Question: I have a model called Profile with 2 members 'posPoints' and 'negPoints'. I'm trying to display the points for the current user on a VC called 'MyProfileViewController'. When I type 'profiles.posPoints' however, Xcode doesn't recognize it and gives me this error
> Value of type '[Profile]' has no member 'posPoints'
'''
static func show(for user: User = User.current, completion: @escaping (Profile?) -> Void) {
let profileRef = Database.database().reference().child("profile").child(user.username)
let ref = Database.database().reference().child("profile").child(user.username).child(profileRef.key ?? "")
ref.observeSingleEvent(of: .value, with: { (snapshot) in
guard let profile = Profile(snapshot: snapshot) else {
return completion(nil)
}
completion(profile)
})
}
import Foundation
import FirebaseDatabase.FIRDataSnapshot
class Profile {
// MARK - Properties
var key: String?
let posPoints: Int
let negPoints: Int
init?(snapshot: DataSnapshot) {
guard !snapshot.key.isEmpty else {return nil}
if let dict = snapshot.value as? [String : Any]{
let posPoints = dict["posPoints"] as? Int
let negPoints = dict["negPoints"] as? Int
self.key = snapshot.key
self.posPoints = posPoints ?? 0
self.negPoints = negPoints ?? 0
}
else{
return nil
}
}
}
'''
(In viewDidLoad of MyProfileViewController)
'''
ProfileService.show { [weak self] (profiles) in
self?.profiles = profiles
}
myPointsLabel.text = profiles.posPoints
}
'''

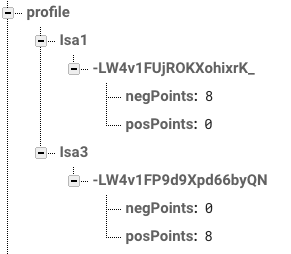
Answer: You have following issues with your code in 'viewDidLoad'.
Update 'myPointsLabel' inside the 'completionHandler' where fetching 'profiles' is done.
UI updates should be done on the Main thread.
First, extract the desired 'profile' from the 'array' of 'profiles', then access points and convert it to 'String'.
Your code should look like this,
'''
var profile: Profile?
override func viewDidLoad() {
super.viewDidLoad()
ProfileService.show { [weak self] (profile) in
self?.profile = profile
if let points = profile?.posPoints {
DispatchQueue.main.async {
self?.myPointsLabel.text = String(points)
}
}
}
}
'''